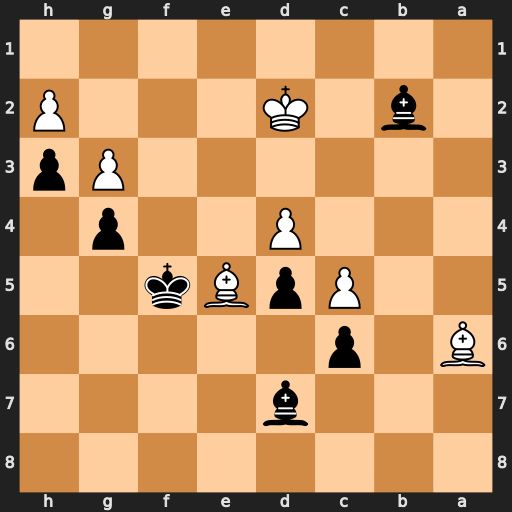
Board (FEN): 8/3b4/B1p5/2PpBk2/3P2p1/6Pp/1b1K3P/8
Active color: b
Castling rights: -
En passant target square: -
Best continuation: Ke4 Ke2 Bxd4